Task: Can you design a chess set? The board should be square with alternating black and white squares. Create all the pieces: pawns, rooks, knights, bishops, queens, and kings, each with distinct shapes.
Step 2961:
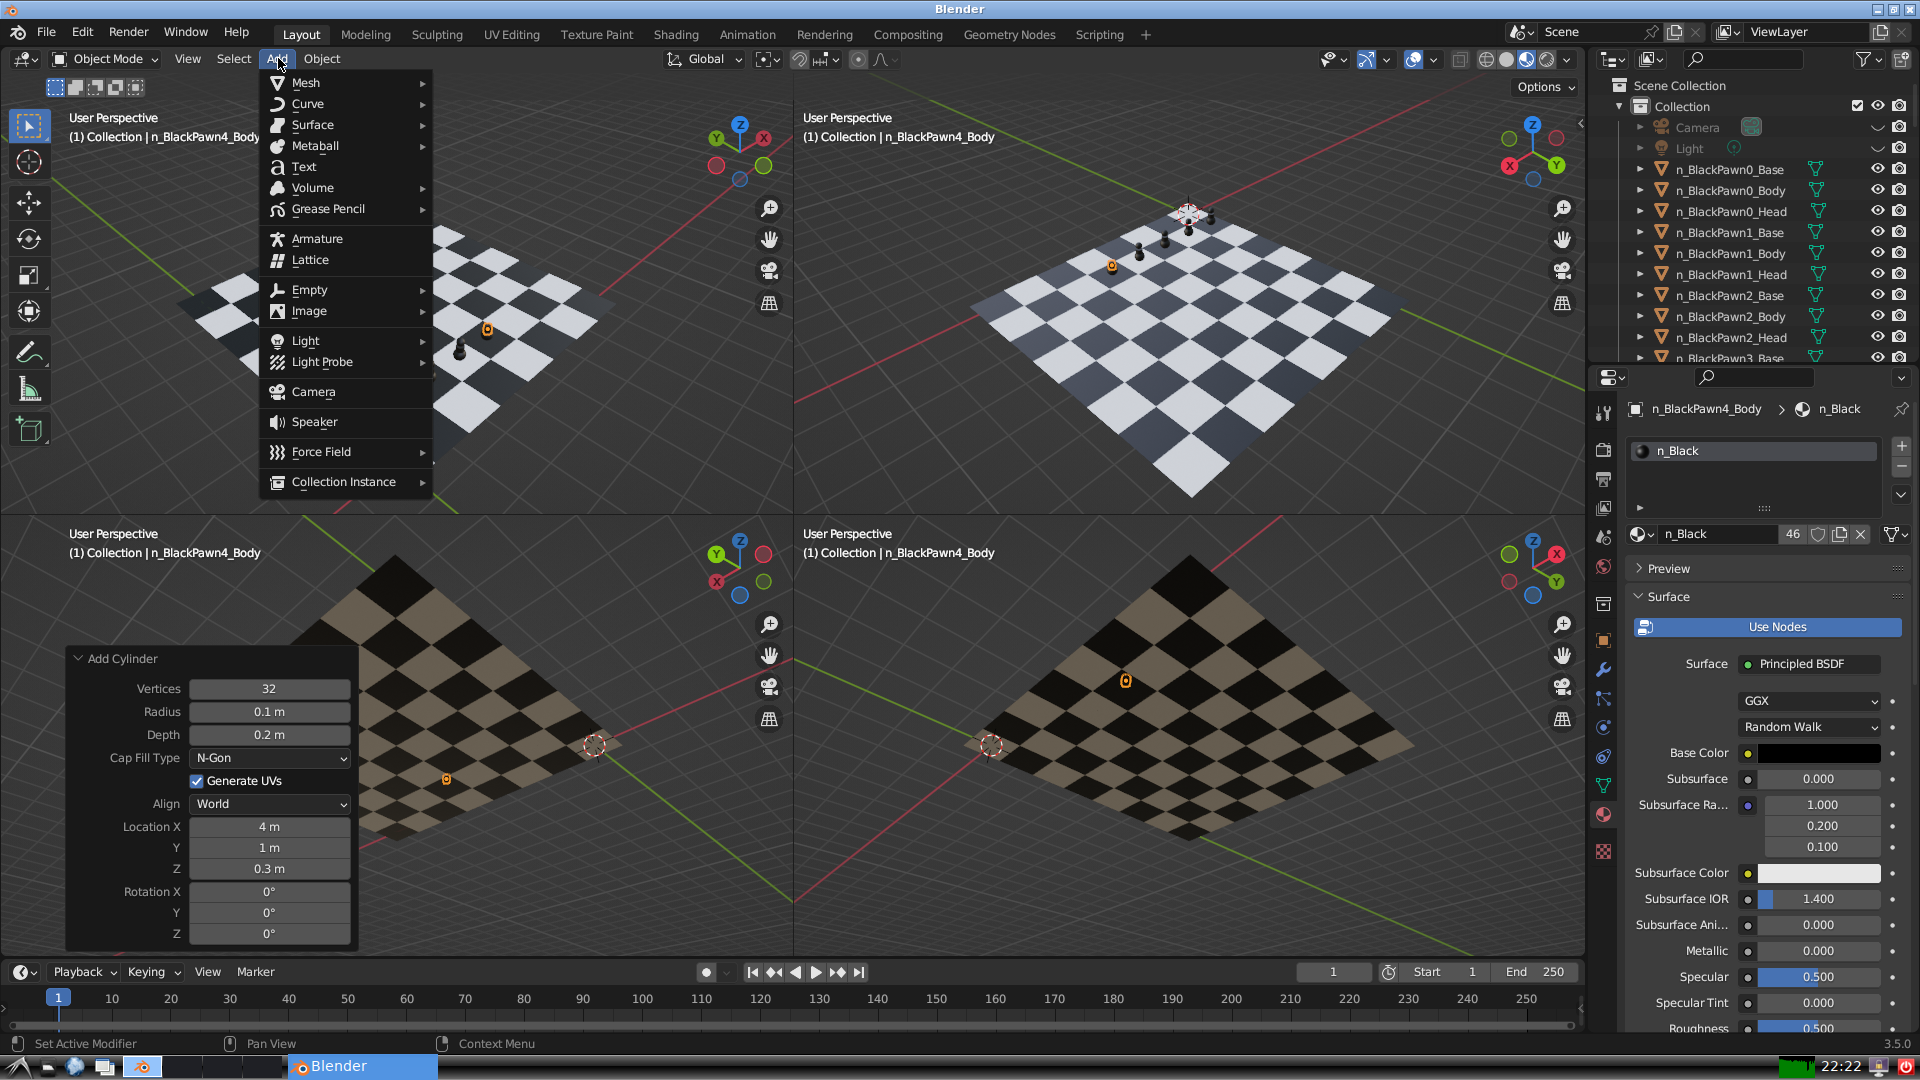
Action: {"mouse_move": [304, 82]}